Question: I have a data frame that looks like this:
'''
> dataf
gene_name log.pval log.fc
1 TNIP3 0.631094308480128 1.1506542453426
2 NP_808217.1 0.772551410812959 -0.808513121902601
3 Q6ZQS7_HUMAN 0.120675567248996 1.20907596997608
4 Q8TA88_HUMAN 1.44494939509263 2.06552619626619
5 THAP5 0.766534371246673 1.13887517622511
6 BHLHB5 0.596510549476608 -0.890552737707591
7 XP_372337.2 0.495557665215951 -0.896828380212937
8 Q7Z2R7_HUMAN 0.448309045489994 -1.81608512967947
9 IFITM2 0.453896048090579 1.63881366592662
10 - 1.28765417650748 -0.95944121604072
'''
What I want to do is to have a plot with x-axis using 'log.fc' column
and y-axis using 'log.pval' column.
But why this command failed?
'''
plot(dataf$log.fc,dataf$log.pval,xlim=c(-2,2),ylim=c(0,5));
'''
It gave me the following error message:
'''
Error in if (equidist) seq.int(1/(2 * ny), 1 - 1/(2 * ny), by = 1/ny) else (yat[-1L] + :
missing value where TRUE/FALSE needed
Calls: plot -> plot.factor -> spineplot -> spineplot.default
In addition: Warning messages:
1: In spineplot.default(x, y, ...) :
x axis is on a cumulative probability scale, 'xlim' must be in [0,1]
2: In spineplot.default(x, y, ...) :
y axis is on a cumulative probability scale, 'ylim' must be in [0,1]
Execution halted
'''
Input data and complete code.
Input file 'mydata.csv':
'''
Name|ID_REF|xN|xK|xD|yN|yK|yD
NP_542387.1|H200009573|116.344280521|157.34028943|165.521765927|129.382514146|146.734212992|111.564081171
TRIM65|H200014442|139.28243473|<PHONE>|183.543914333|151.<PHONE>|126.012002369|117.926240275
Q96JT4_HUMAN|H200011360|6.<PHONE>|6.<PHONE>|8.<PHONE>|3.<PHONE>|<PHONE>|3.<PHONE>
MTCH1|H200017563|962.796774907|984.466886282|<PHONE>|<PHONE>|959.451292287|<PHONE>
RPL35|H200008624|<PHONE>|<PHONE>|<PHONE>|<PHONE>|<PHONE>|<PHONE>
'''
Code:
'''
data<-read.delim("~/Desktop/mydata.csv",sep="|",na.strings="",header=TRUE,blank.lines.skip=TRUE,fill=FALSE)
data<- data[complete.cases(data),]
gname <- as.matrix(data$Name);
idref <- as.matrix(data$ID_REF);
xN <- data$xN;
xK <- data$xK;
xD <- data$xD;
yN <- data$yN;
yK <- data$yK;
yD <- data$yD;
xK_yK <- as.matrix(cbind(xK,yK));
xD_yD <- as.matrix(cbind(xD,yD));
xN_yN <- as.matrix(cbind(xN,yN));
#--------------------------------------------------
# Functions
#--------------------------------------------------
foldchange_geom_avg <- function(r,g) {
# r and g is vector with value >=1
# Essentially the same with M value
# >0 if r is upregulated
# <0 if r is downregulated
return (sum(log2(r/g))/length(r));
}
ranked.ttest <- function(gn,v1,v2,test.type="t") {
# By default t.test assume unequal variance
# and applies Welsh modification
# These samples are assumed also to be independent
# and the distributions are strictly normal
# Mann-Whitney (Wilcoxon) assume no-normality
# and with arbitrary sample
out <- c();
for (i in 1:nrow(v1)) {
test <- t.test(v1[i,],v2[i,],paired=FALSE)
if (test.type == "mw") {
test <- wilcox.test(v1[i,],v2[i,],alternative="two.sided",paired=FALSE)
}
pval <- test$p.value;
log.pval <- -log10(pval);
gene_name <- gn[i];
log.fc <- foldchange_geom_avg(v1[i,],v2[i,]);
abs.fc <- abs(log.fc)
if (is.numeric(pval) ){
out <- rbind(out,cbind(gene_name,log.pval,pval,log.fc));
}
}
#out <- out[with(out,order(pvalue,genename))]
return (data.frame(out));
}
test <- ranked.ttest(gname,xK_yK,xN_yN)
plot(test$log.fc,test$log.pval,xlim=c(-2,2),ylim=c(0,5));
'''
And this is the session info:
'''
> sessionInfo()
R version 2.15.2 (2012-10-26)
Platform: i386-apple-darwin9.8.0/i386 (32-bit)
locale:
[1] en_US.UTF-8/en_US.UTF-8/en_US.UTF-8/C/en_US.UTF-8/en_US.UTF-8
attached base packages:
[1] stats graphics grDevices utils datasets methods base
'''
And the plot looks like this:

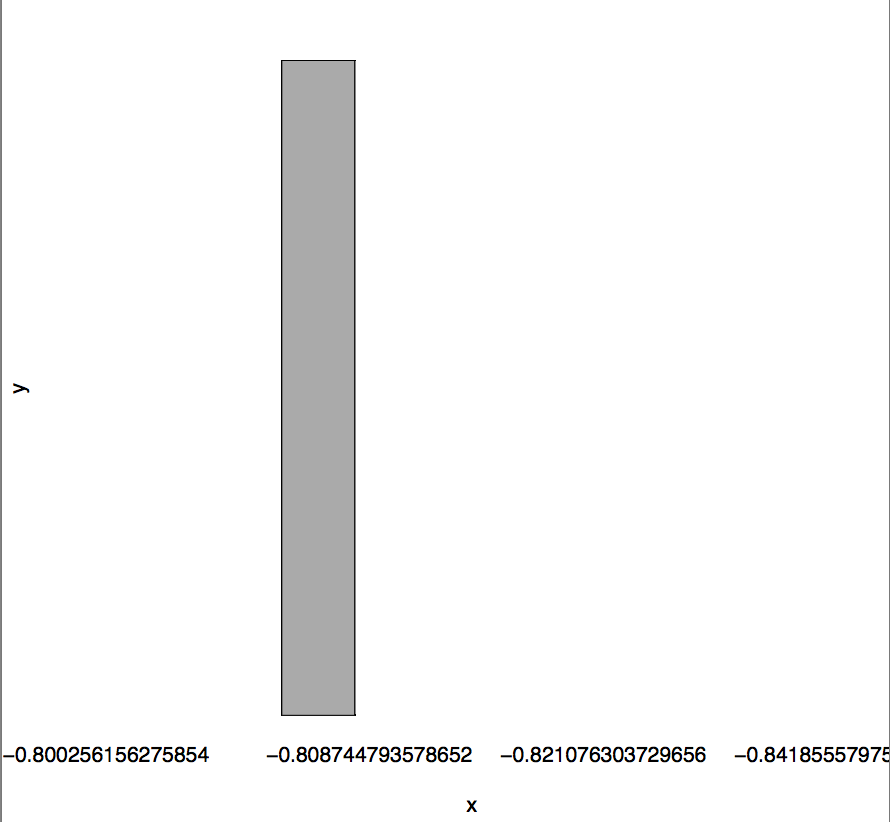
Answer: Can you include your session info please? When I run the code I get something different.
'''
dataset<- textConnection("gene_name log.pval log.fc
TNIP3 0.631094308480128 1.1506542453426
NP_808217.1 0.772551410812959 -0.808513121902601
Q6ZQS7_HUMAN 0.120675567248996 1.20907596997608
Q8TA88_HUMAN 1.44494939509263 2.06552619626619
THAP5 0.766534371246673 1.13887517622511
BHLHB5 0.596510549476608 -0.890552737707591
XP_372337.2 0.495557665215951 -0.896828380212937
Q7Z2R7_HUMAN 0.448309045489994 -1.81608512967947
IFITM2 0.453896048090579 1.63881366592662
NA 1.28765417650748 -0.95944121604072")
dataf <- read.table(dataset,header=TRUE)
plot(dataf$log.fc,dataf$log.pval,xlim=c(-2,2),ylim=c(0,5))
'''